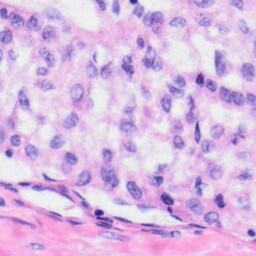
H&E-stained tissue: Liver